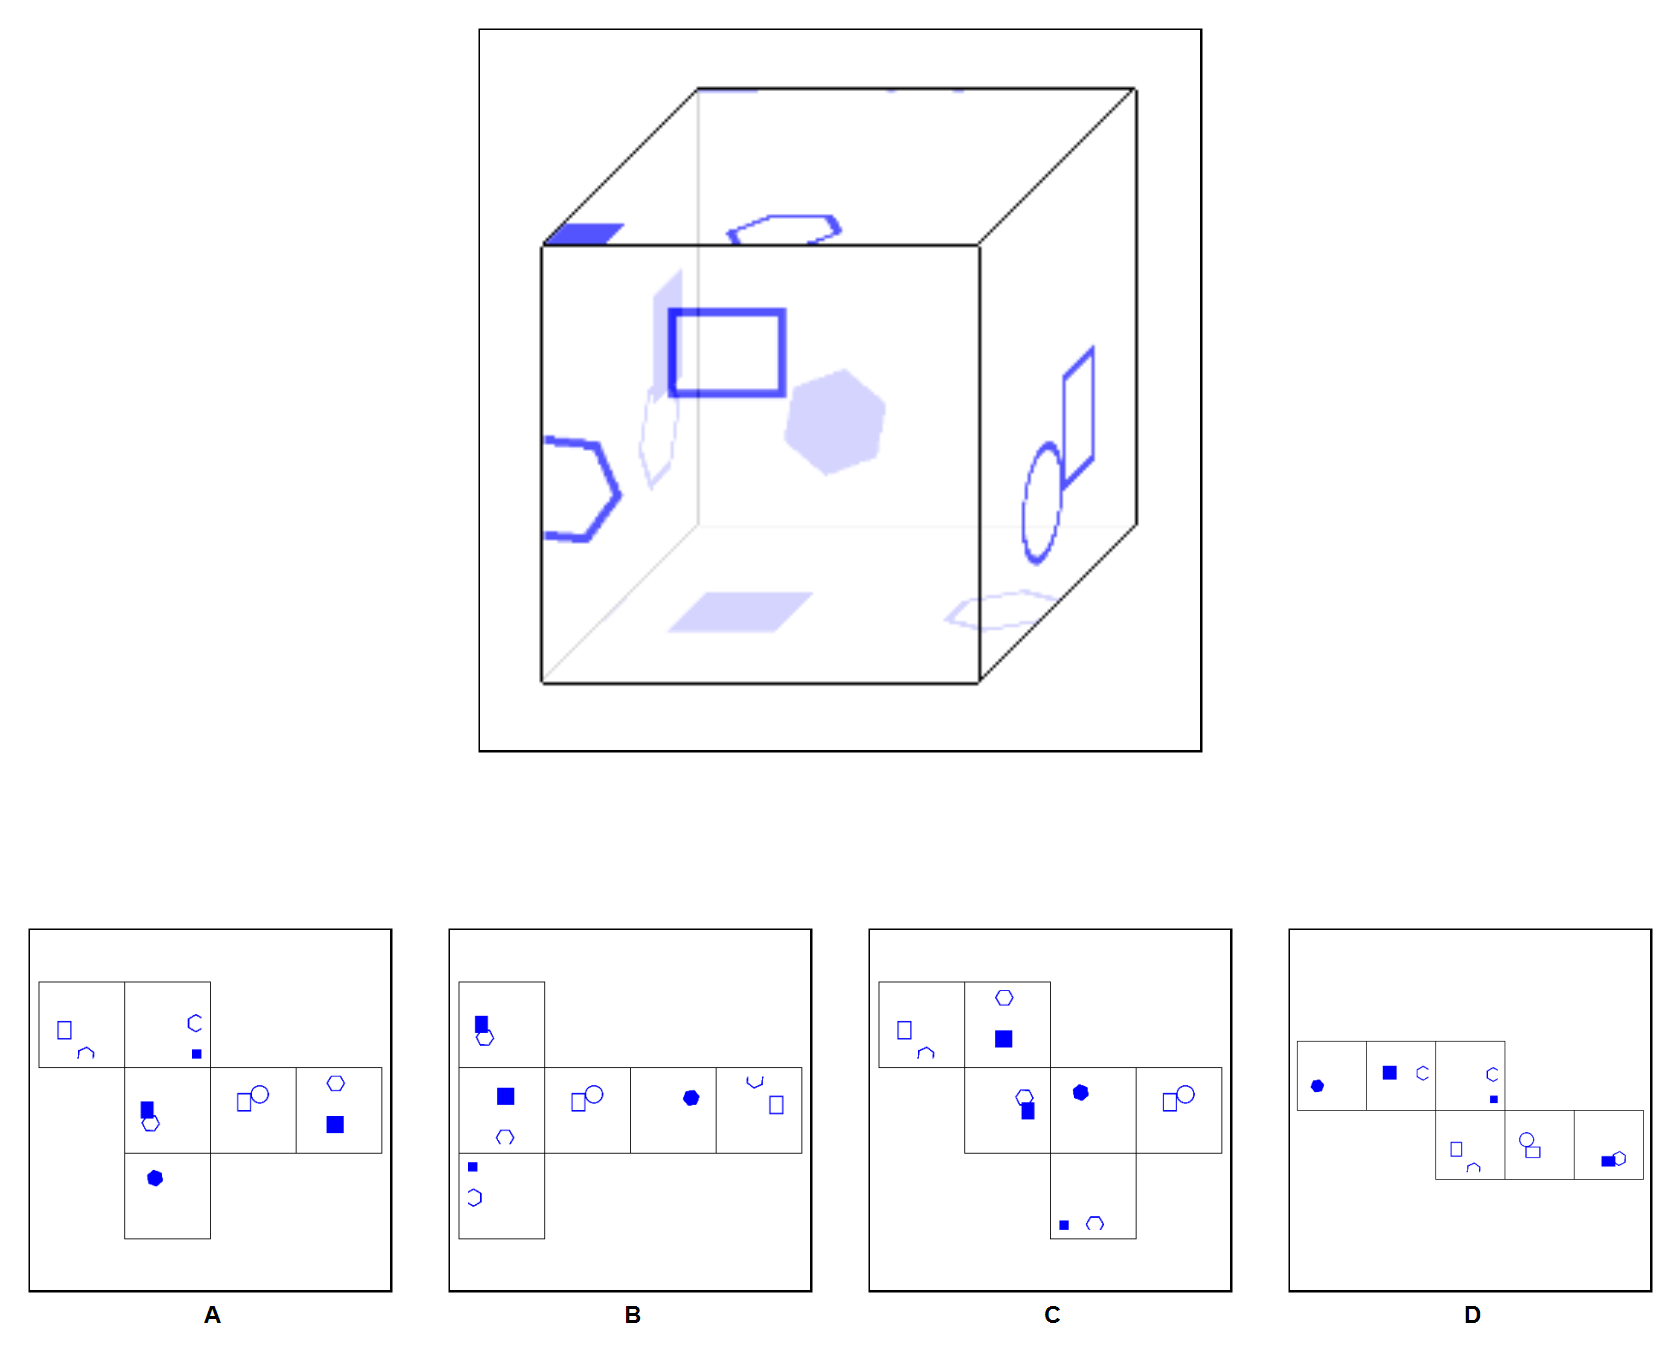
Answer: C